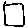
Label: square